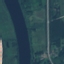
Label: River